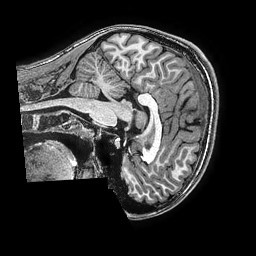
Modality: T1w
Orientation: sagittal
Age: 14
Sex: female
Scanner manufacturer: ge
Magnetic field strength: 3 T
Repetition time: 0.0077 s
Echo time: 0.003436 s